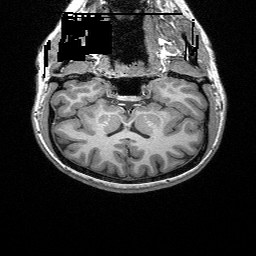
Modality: T1w
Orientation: sagittal
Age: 24
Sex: female